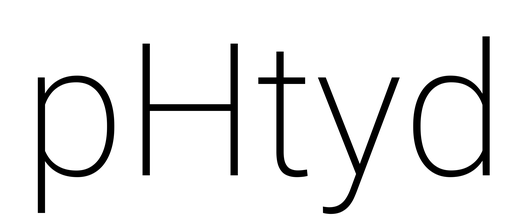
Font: Roboto_ExtraLight